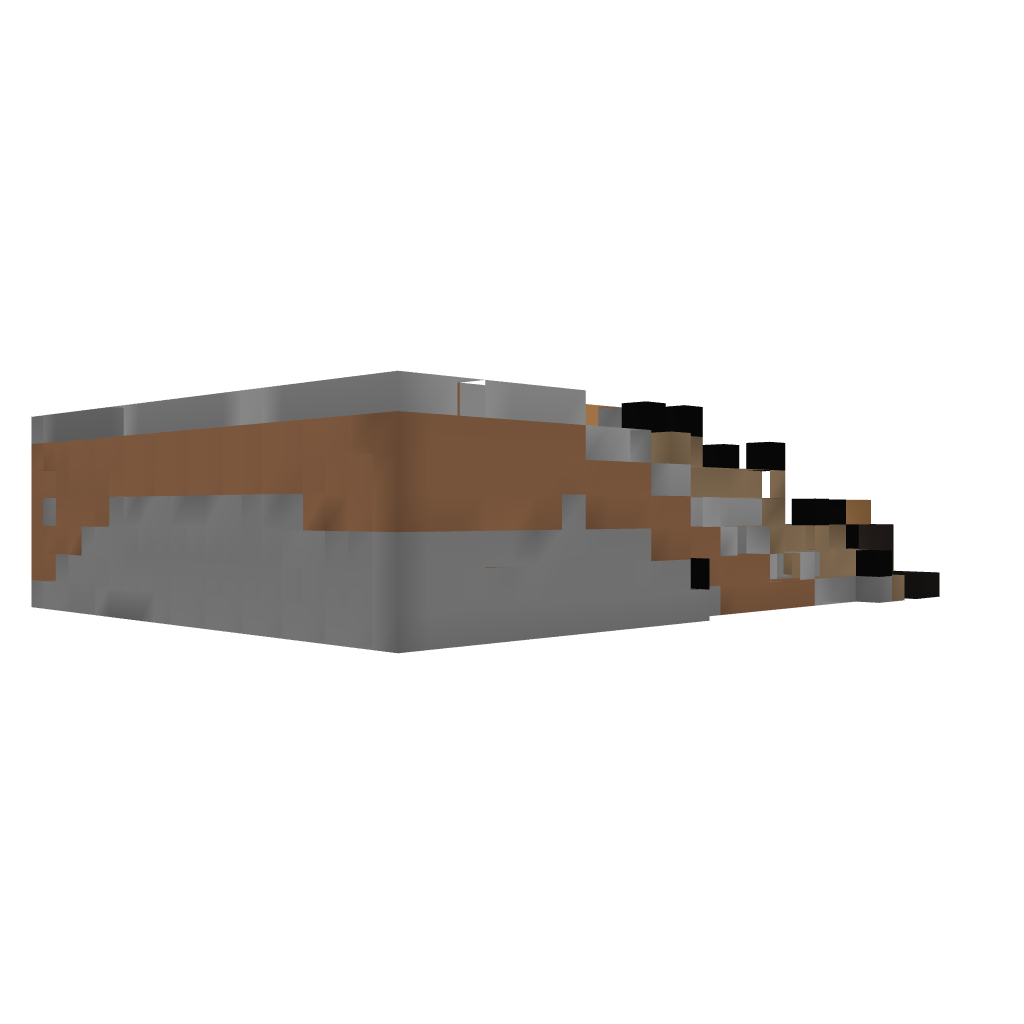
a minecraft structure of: Interior-Farm